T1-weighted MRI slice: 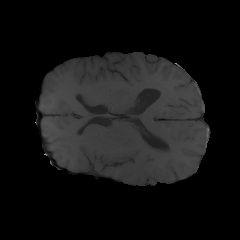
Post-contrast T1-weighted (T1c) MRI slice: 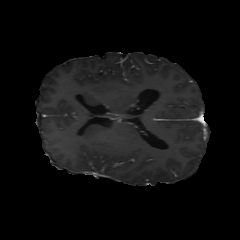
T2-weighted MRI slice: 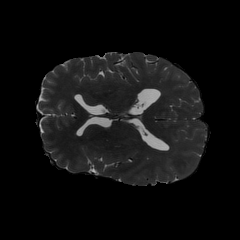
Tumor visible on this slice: no